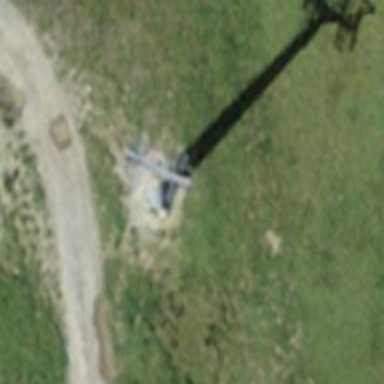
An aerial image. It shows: Pylon used for aerialway.